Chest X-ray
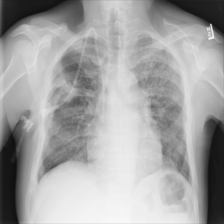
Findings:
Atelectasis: positive
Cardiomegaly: negative
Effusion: negative
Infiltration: negative
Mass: negative
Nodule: negative
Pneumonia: negative
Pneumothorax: negative
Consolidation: negative
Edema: negative
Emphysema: negative
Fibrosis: negative
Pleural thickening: negative
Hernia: negative